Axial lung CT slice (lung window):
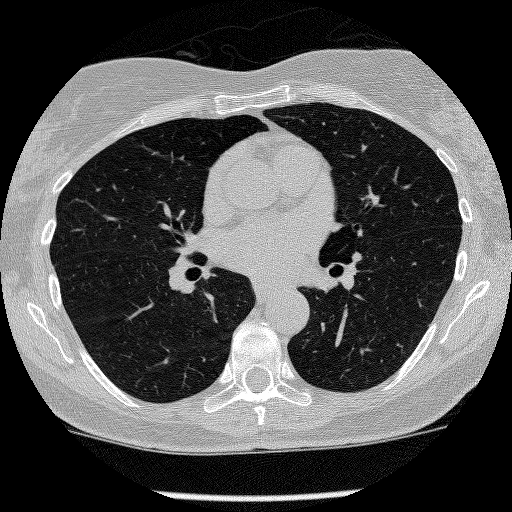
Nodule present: no